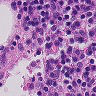
Metastatic tissue present: no